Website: lowes
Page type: review-order
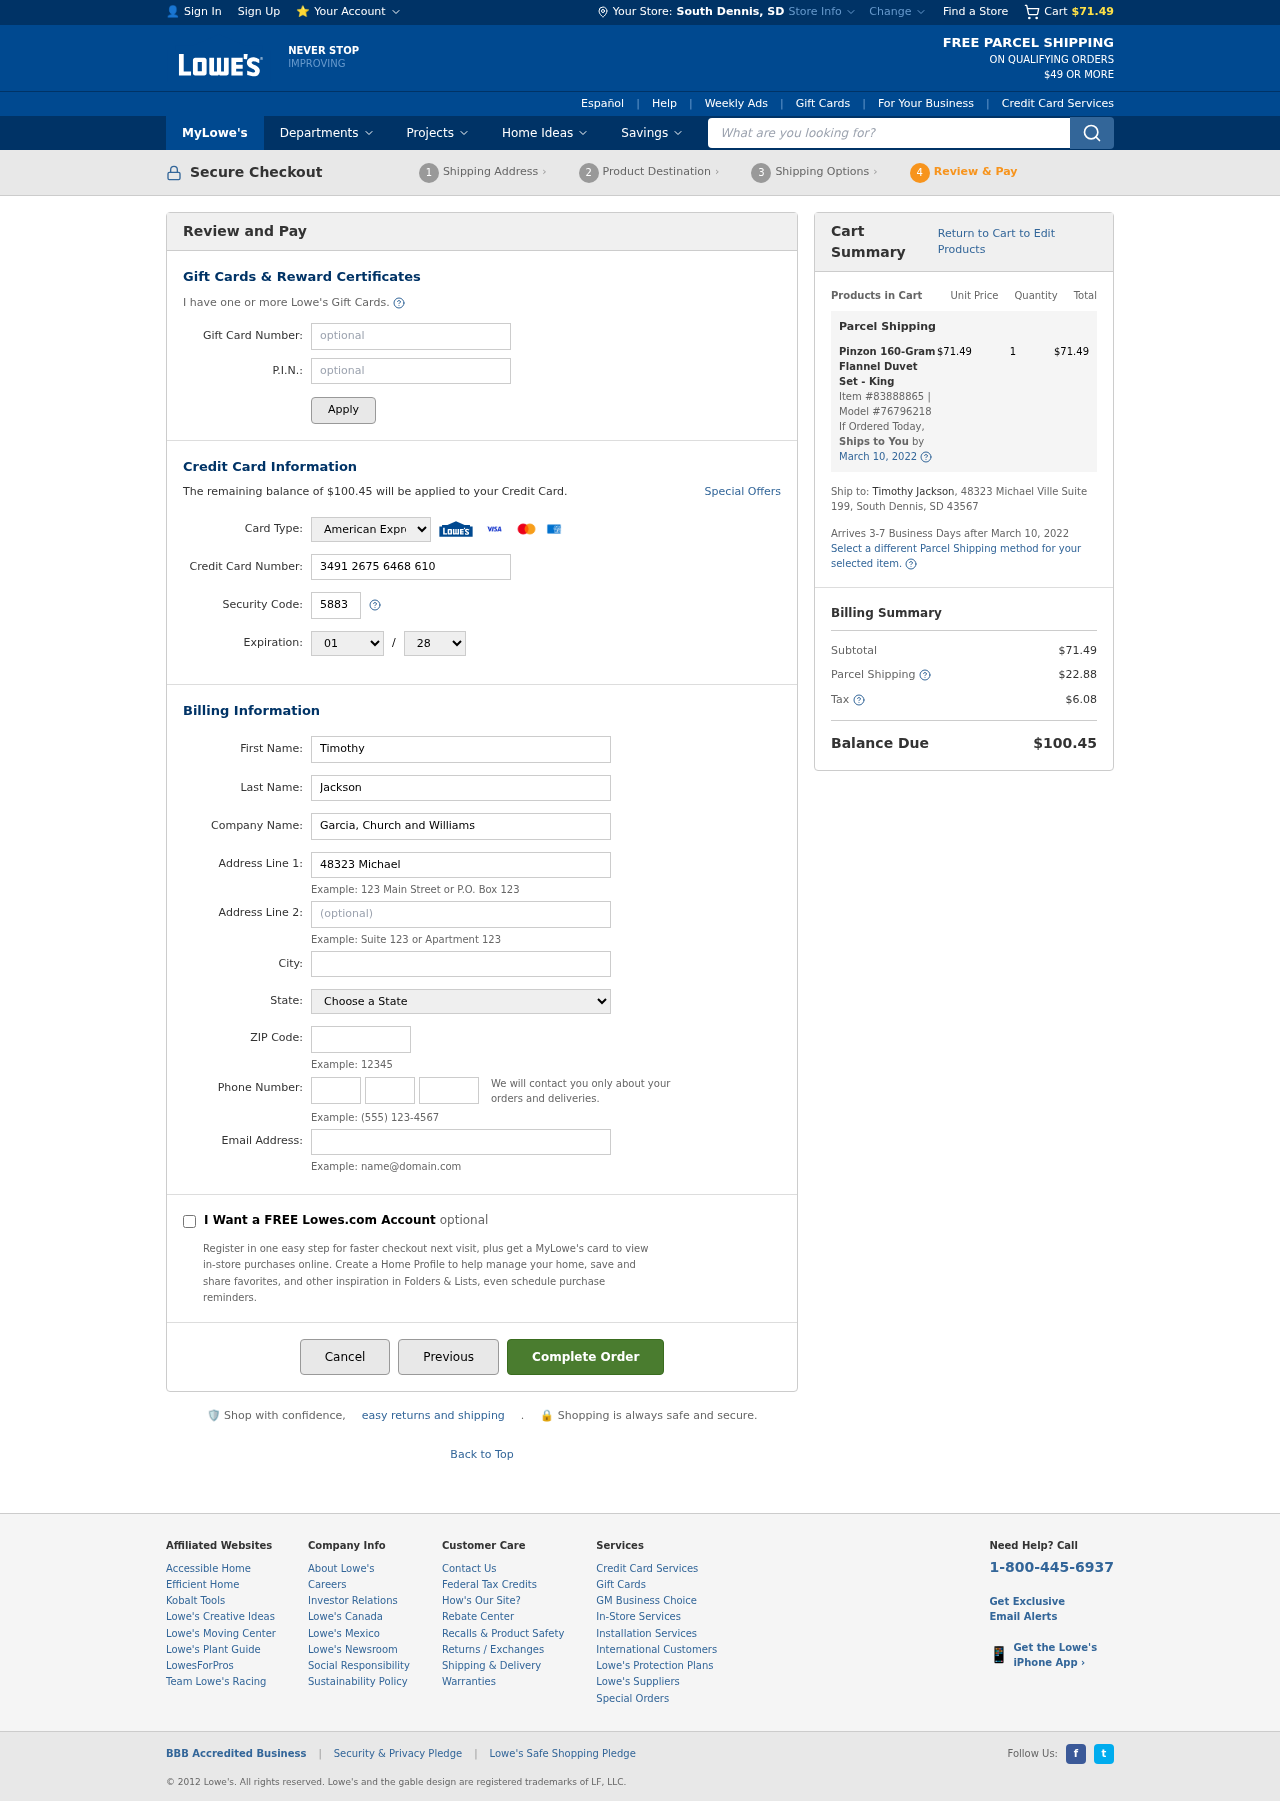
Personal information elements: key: PII_CARD_CVV
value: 5883
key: PII_CARD_EXPIRY_MONTH
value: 01
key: PII_CARD_EXPIRY_YEAR
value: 28
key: PII_CARD_NUMBER
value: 3491 2675 6468 610
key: PII_CARD_TYPE
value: American Express
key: PII_CITY
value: South Dennis
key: PII_CITY_STATE
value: South Dennis, SD
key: PII_COMPANY
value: Garcia, Church and Williams
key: PII_EMAIL
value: timothy.jackson@hotmail.com
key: PII_FIRSTNAME
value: Timothy
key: PII_LASTNAME
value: Jackson
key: PII_PHONE_AREA
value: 291
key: PII_PHONE_PREFIX
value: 310
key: PII_PHONE_SUFFIX
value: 8658
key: PII_POSTCODE
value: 43567
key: PII_STATE
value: South Dakota
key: PII_STREET
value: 48323 Michael Ville Suite 199
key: PII_STREET2
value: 48323 Michael Ville Suite 199
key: PII_FULLNAME2
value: Timothy Jackson
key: PII_STATE_ABBR
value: SD
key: PII_POSTCODE_FULL
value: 43567
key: PII_CITY_STATE_ZIP
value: South Dennis, SD 43567
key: PII_POSTCODE_NUMERIC
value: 43567
Product elements: key: PRODUCT1_NAME
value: Pinzon 160-Gram Flannel Duvet Set - King
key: PRODUCT1_PRICE
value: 71.49
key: PRODUCT1_QUANTITY
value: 1
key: PRODUCT1_ITEM_NUMBER
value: Item #83888865
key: PRODUCT1_MODEL_NUMBER
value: Model #76796218
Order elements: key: ORDER_SUBTOTAL
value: $71.49
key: ORDER_BALANCE_DUE
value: $100.45
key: ORDER_SHIPPING_DATE
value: March 10, 2022
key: ORDER_ITEM_TOTAL
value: $71.49
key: ORDER_SHIPPING_DATE2
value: March 10, 2022
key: ORDER_SHIPPING_COST
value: $22.88
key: ORDER_TAX
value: $6.08
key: ORDER_TOTAL
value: $100.45
Search elements: key: HEADER_SEARCH
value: What are you looking for?